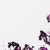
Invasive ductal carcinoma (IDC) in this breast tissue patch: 0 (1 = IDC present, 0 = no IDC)